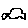
Label: car